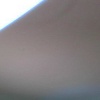
Label: space